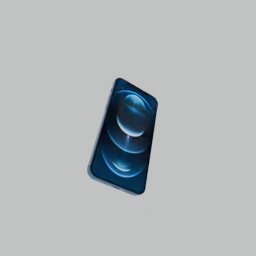
Label: electronics